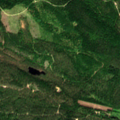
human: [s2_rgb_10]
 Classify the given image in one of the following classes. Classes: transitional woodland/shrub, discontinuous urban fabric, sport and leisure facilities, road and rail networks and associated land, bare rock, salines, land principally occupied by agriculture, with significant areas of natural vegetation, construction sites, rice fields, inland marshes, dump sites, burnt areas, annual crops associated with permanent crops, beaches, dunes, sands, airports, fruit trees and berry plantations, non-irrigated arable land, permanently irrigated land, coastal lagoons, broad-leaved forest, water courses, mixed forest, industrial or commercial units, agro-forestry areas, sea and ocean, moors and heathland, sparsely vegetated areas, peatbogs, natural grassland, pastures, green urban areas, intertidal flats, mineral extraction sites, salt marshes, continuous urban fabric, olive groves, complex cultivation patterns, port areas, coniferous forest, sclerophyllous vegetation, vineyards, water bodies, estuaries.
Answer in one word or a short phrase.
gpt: coniferous forest, mixed forest